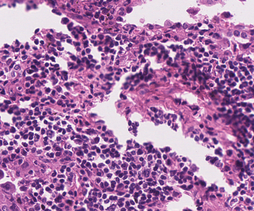
Tumor epithelial tissue: no
Tumor-associated stroma tissue: yes
Normal tissue: no